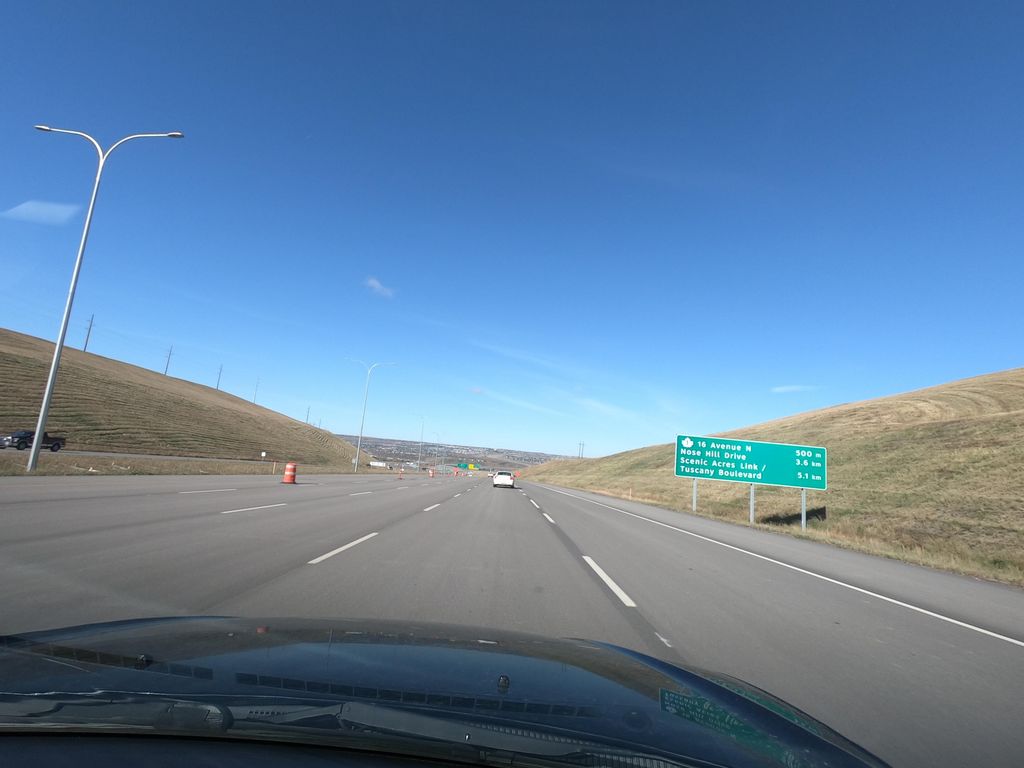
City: calgary